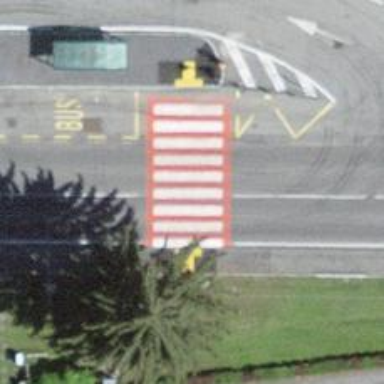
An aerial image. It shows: Uncontrolled road crossing with markings.